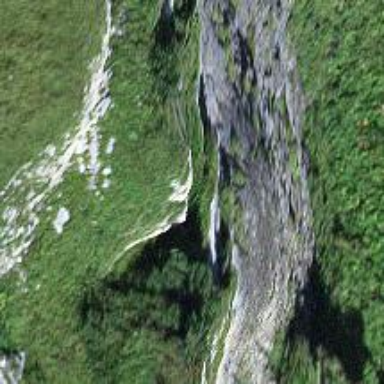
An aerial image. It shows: Natural cliff.